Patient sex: M
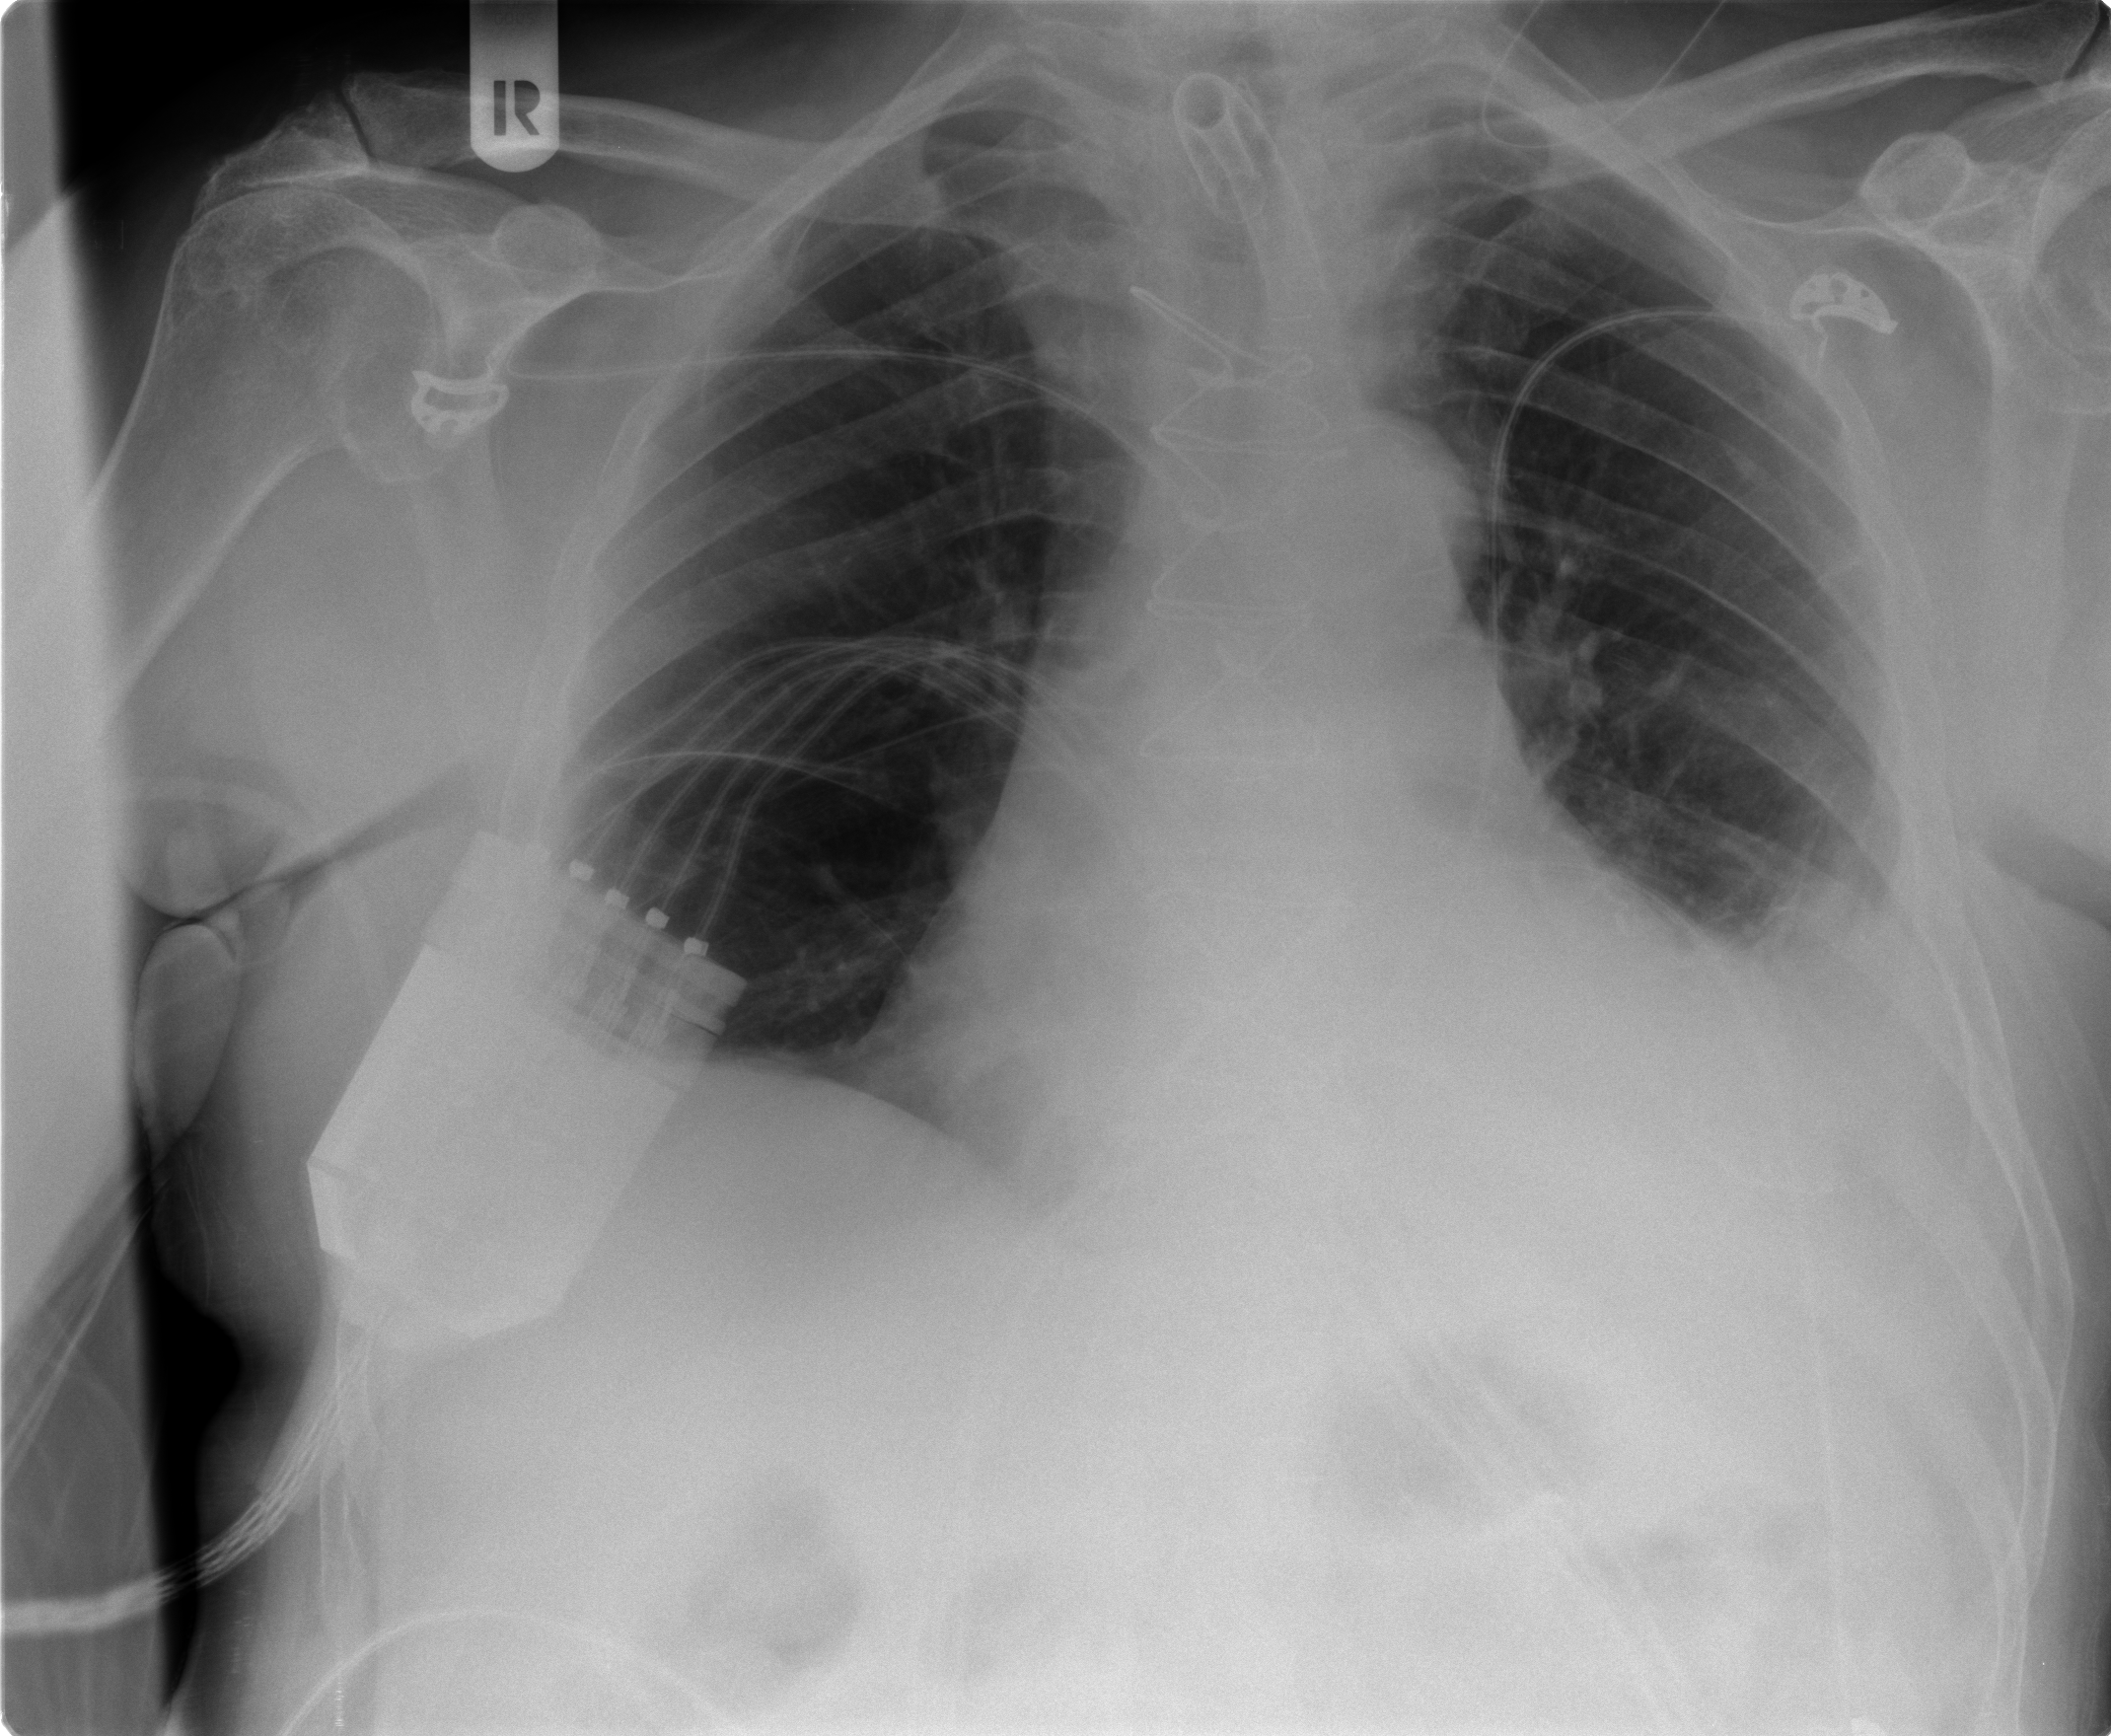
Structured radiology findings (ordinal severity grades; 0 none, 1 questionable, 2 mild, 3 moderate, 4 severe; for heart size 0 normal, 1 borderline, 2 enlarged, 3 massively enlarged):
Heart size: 2
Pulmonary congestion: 1
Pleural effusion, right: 0
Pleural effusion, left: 2
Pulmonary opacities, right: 0
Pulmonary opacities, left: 0
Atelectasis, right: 2
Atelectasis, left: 2